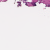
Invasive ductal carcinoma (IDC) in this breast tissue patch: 0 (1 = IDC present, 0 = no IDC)